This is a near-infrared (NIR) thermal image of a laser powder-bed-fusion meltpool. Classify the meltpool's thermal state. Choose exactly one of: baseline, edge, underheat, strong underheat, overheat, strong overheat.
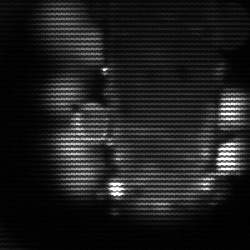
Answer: strong underheat